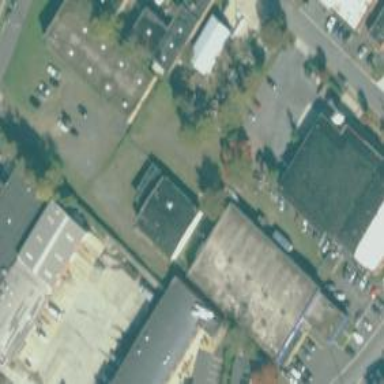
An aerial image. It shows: Car repair shop located in building.